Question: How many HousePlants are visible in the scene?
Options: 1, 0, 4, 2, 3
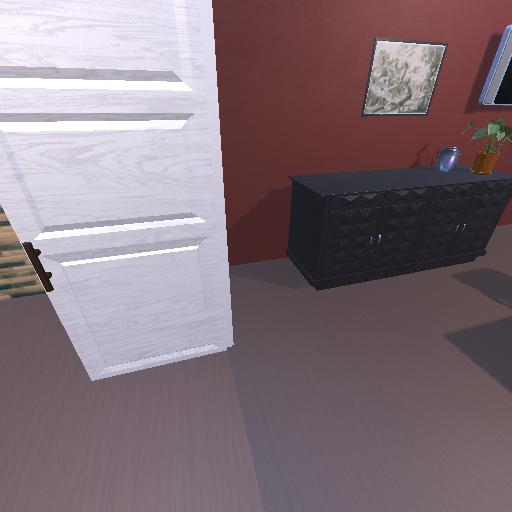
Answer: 1